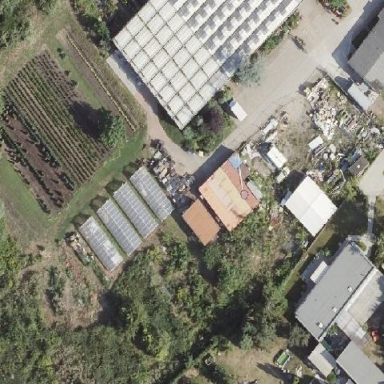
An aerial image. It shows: Retail area that includes garden center.